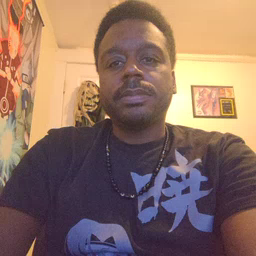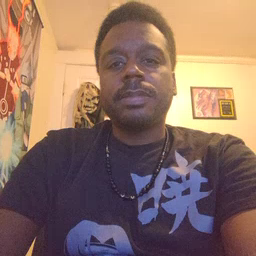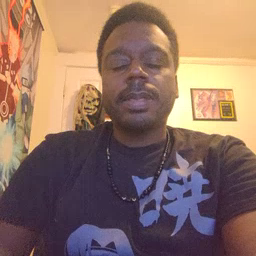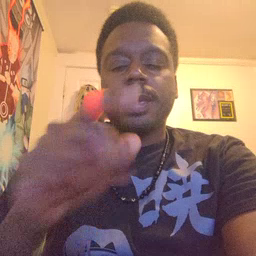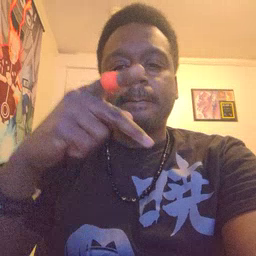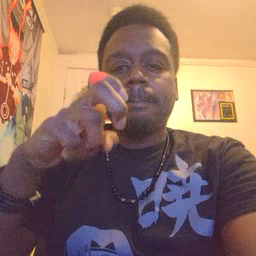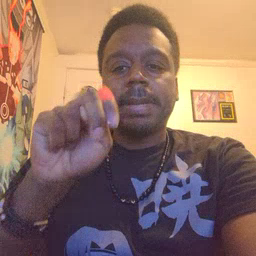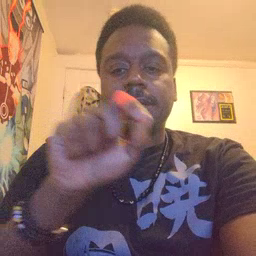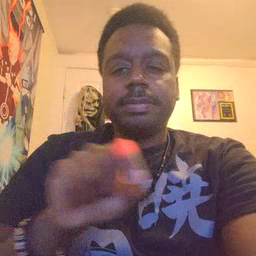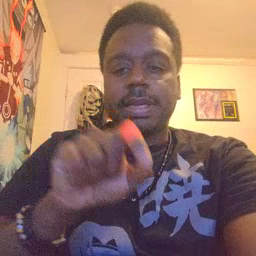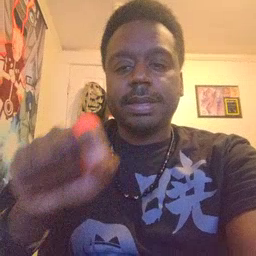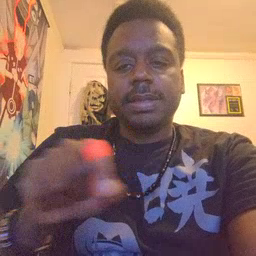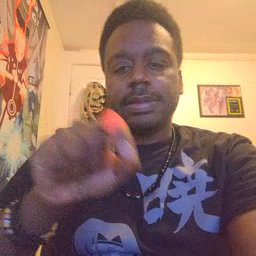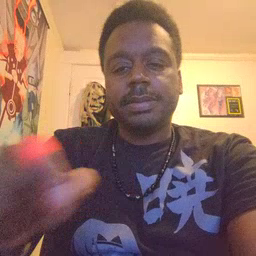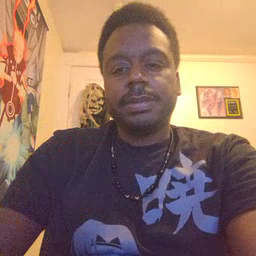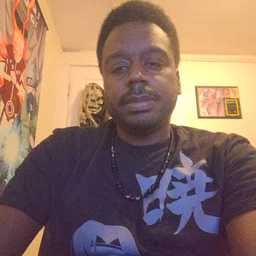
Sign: pen